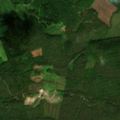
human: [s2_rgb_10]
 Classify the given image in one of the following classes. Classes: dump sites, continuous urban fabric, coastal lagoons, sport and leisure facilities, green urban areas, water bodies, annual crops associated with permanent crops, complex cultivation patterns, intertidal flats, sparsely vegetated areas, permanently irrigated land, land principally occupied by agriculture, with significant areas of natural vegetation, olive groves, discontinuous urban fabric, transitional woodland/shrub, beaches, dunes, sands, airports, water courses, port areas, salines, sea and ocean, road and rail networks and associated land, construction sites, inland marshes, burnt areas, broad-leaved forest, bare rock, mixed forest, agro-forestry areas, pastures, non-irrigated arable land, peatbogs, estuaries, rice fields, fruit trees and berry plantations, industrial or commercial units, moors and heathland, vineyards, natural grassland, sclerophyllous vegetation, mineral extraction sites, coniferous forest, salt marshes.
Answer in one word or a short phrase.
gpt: land principally occupied by agriculture, with significant areas of natural vegetation, coniferous forest, mixed forest